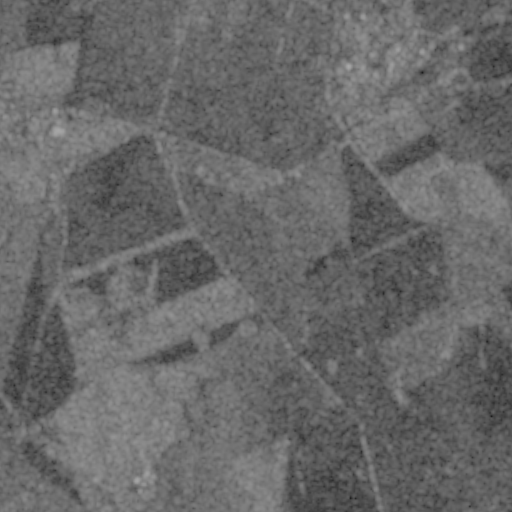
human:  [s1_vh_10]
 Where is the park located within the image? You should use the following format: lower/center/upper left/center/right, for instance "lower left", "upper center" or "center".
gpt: The park is located in the upper right of the image.
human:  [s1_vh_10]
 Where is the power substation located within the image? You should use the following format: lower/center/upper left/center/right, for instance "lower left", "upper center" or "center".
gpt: The power substation is located in the upper left of the image.
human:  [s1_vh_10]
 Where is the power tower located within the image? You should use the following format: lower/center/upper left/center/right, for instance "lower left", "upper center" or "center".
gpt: The power tower is located in the lower left of the image.
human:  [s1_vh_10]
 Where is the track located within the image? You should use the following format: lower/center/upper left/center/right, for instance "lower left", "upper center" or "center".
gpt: The track is located in the upper right of the image.
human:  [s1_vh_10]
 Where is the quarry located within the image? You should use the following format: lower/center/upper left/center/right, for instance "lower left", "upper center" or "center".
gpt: There is no quarry in the image.

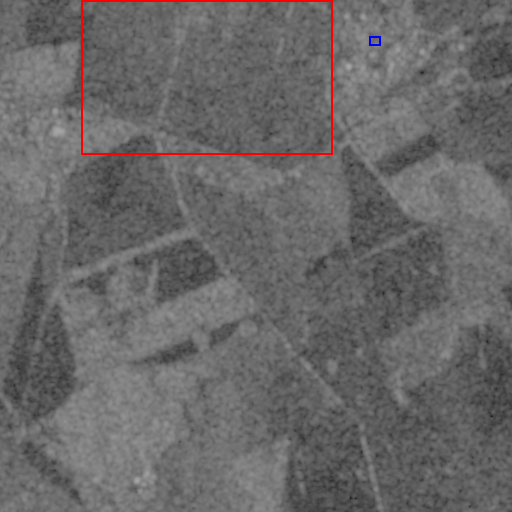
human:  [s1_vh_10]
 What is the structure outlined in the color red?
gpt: The structure outlined in red is a crop field.
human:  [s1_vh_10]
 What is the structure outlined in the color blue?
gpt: The structure outlined in blue is a park.
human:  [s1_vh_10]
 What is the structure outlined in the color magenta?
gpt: There is no magenta outline.